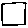
Label: square